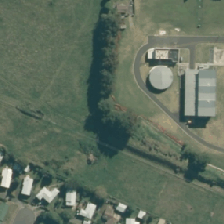
Land cover: urban_build_up